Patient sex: F
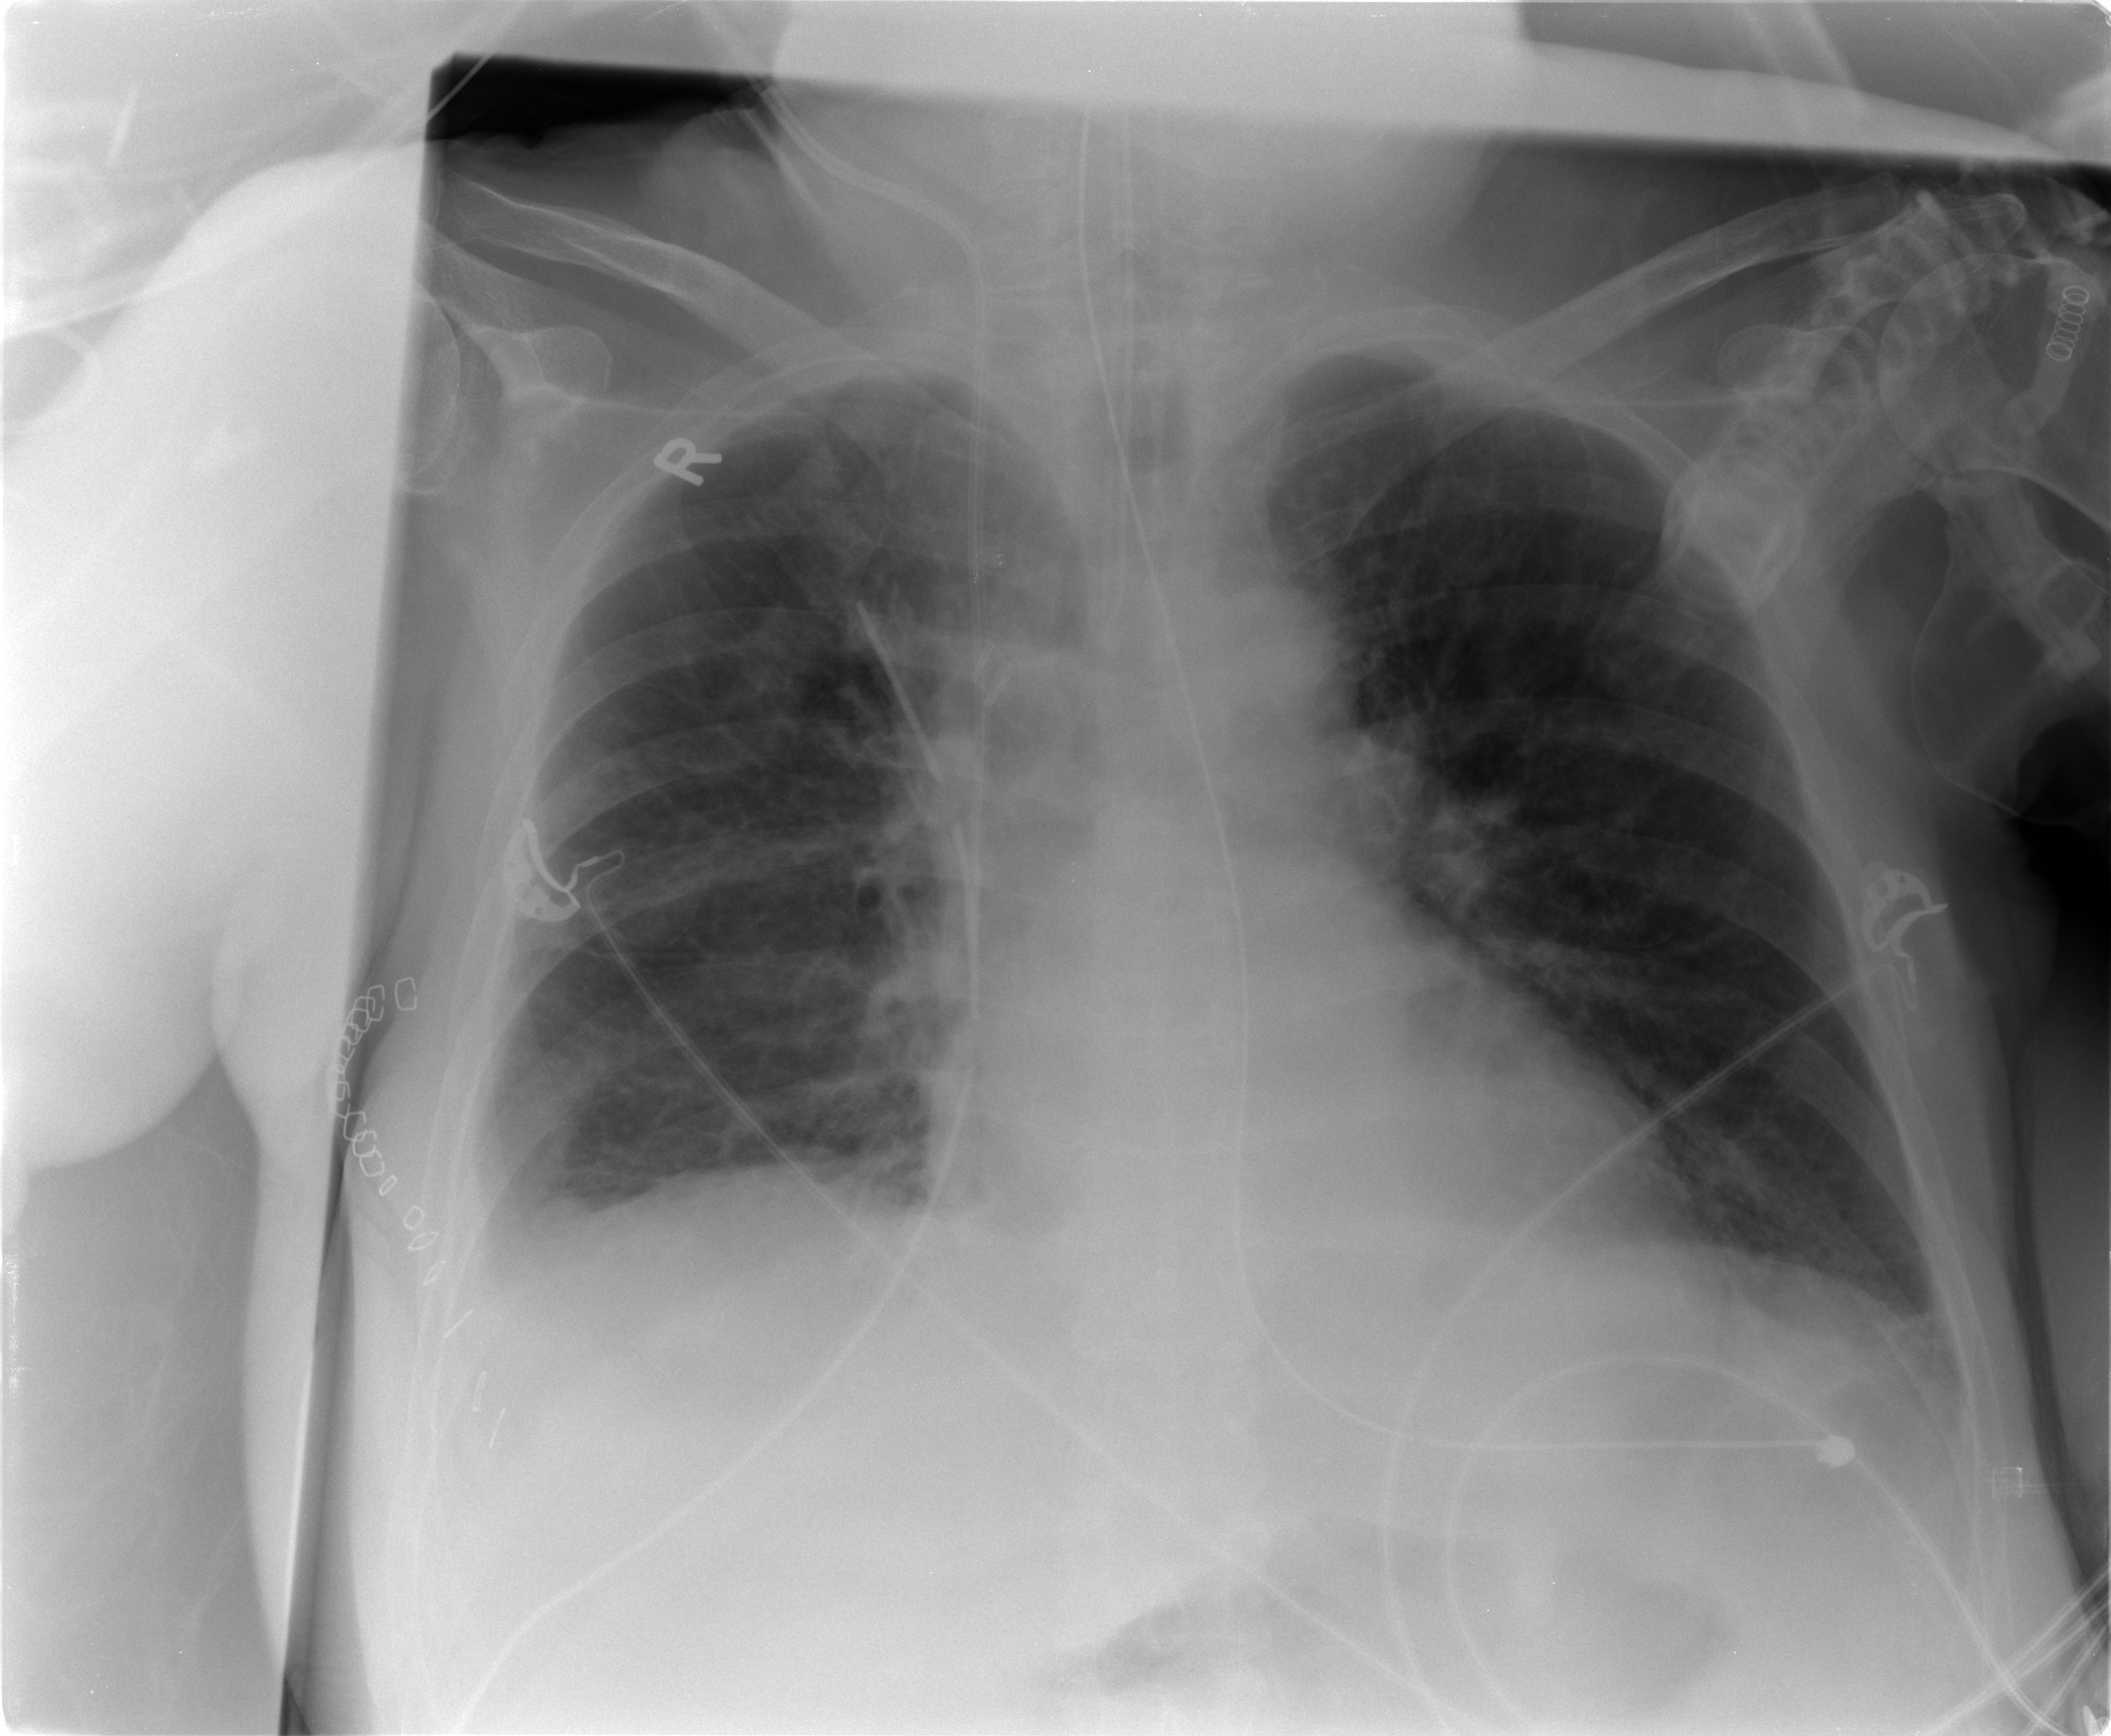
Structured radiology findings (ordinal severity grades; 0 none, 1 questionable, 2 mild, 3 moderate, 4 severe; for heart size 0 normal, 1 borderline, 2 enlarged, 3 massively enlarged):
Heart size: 2
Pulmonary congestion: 0
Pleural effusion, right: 1
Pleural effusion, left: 1
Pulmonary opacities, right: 0
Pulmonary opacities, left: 0
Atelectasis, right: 2
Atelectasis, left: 0